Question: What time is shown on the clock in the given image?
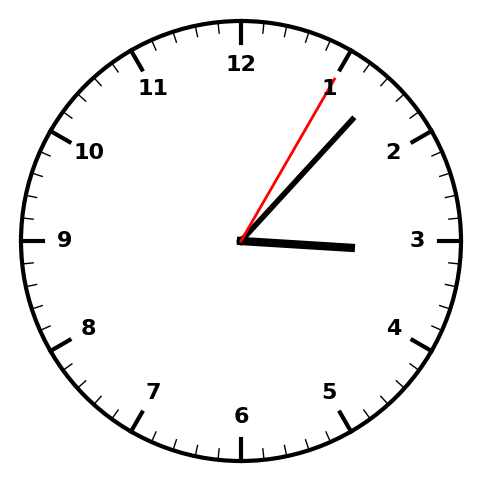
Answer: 03:07:05